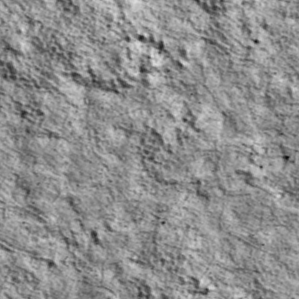
Label: non_frost